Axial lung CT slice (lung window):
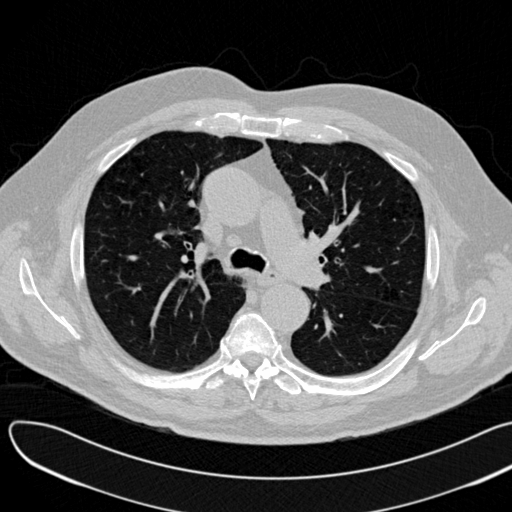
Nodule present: no